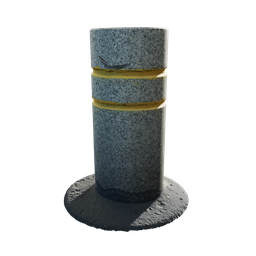
Label: architecture